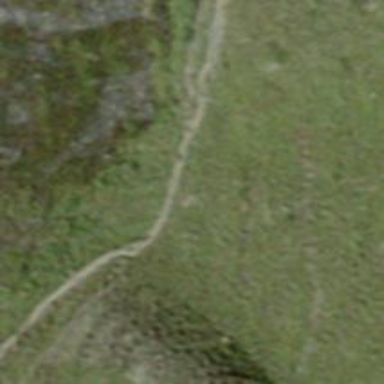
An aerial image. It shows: Ground path.